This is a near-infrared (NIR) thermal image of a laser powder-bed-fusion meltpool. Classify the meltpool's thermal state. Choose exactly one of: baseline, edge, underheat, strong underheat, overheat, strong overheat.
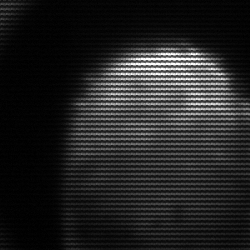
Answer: edge